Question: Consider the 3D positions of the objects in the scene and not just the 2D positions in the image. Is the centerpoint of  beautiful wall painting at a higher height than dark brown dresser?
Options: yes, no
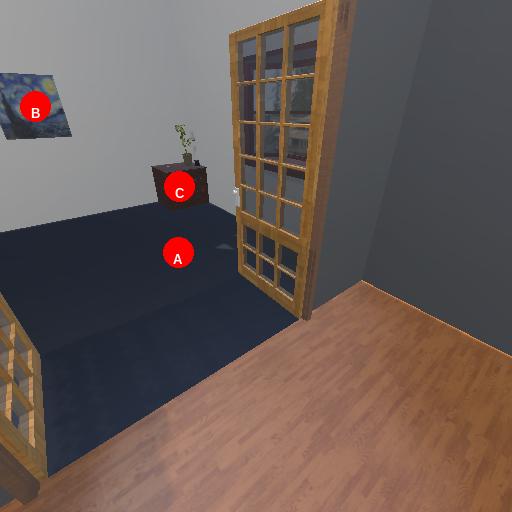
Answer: yes